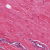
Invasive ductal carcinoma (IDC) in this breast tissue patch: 0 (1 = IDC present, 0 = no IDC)